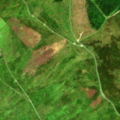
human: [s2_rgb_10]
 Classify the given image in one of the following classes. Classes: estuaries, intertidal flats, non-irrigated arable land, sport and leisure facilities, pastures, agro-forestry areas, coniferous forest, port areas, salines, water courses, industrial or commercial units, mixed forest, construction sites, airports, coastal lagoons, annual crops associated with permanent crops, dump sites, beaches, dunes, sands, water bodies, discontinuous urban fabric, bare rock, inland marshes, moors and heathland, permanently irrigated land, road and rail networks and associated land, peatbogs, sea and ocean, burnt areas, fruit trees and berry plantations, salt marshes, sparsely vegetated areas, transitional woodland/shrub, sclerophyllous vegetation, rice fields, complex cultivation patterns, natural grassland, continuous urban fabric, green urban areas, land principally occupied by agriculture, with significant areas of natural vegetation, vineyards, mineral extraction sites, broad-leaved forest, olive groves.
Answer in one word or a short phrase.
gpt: coniferous forest, natural grassland, moors and heathland, transitional woodland/shrub